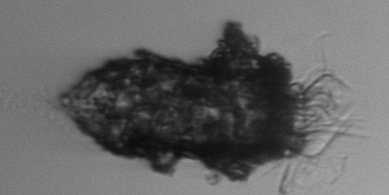
Label: Tintinnopsis